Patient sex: F
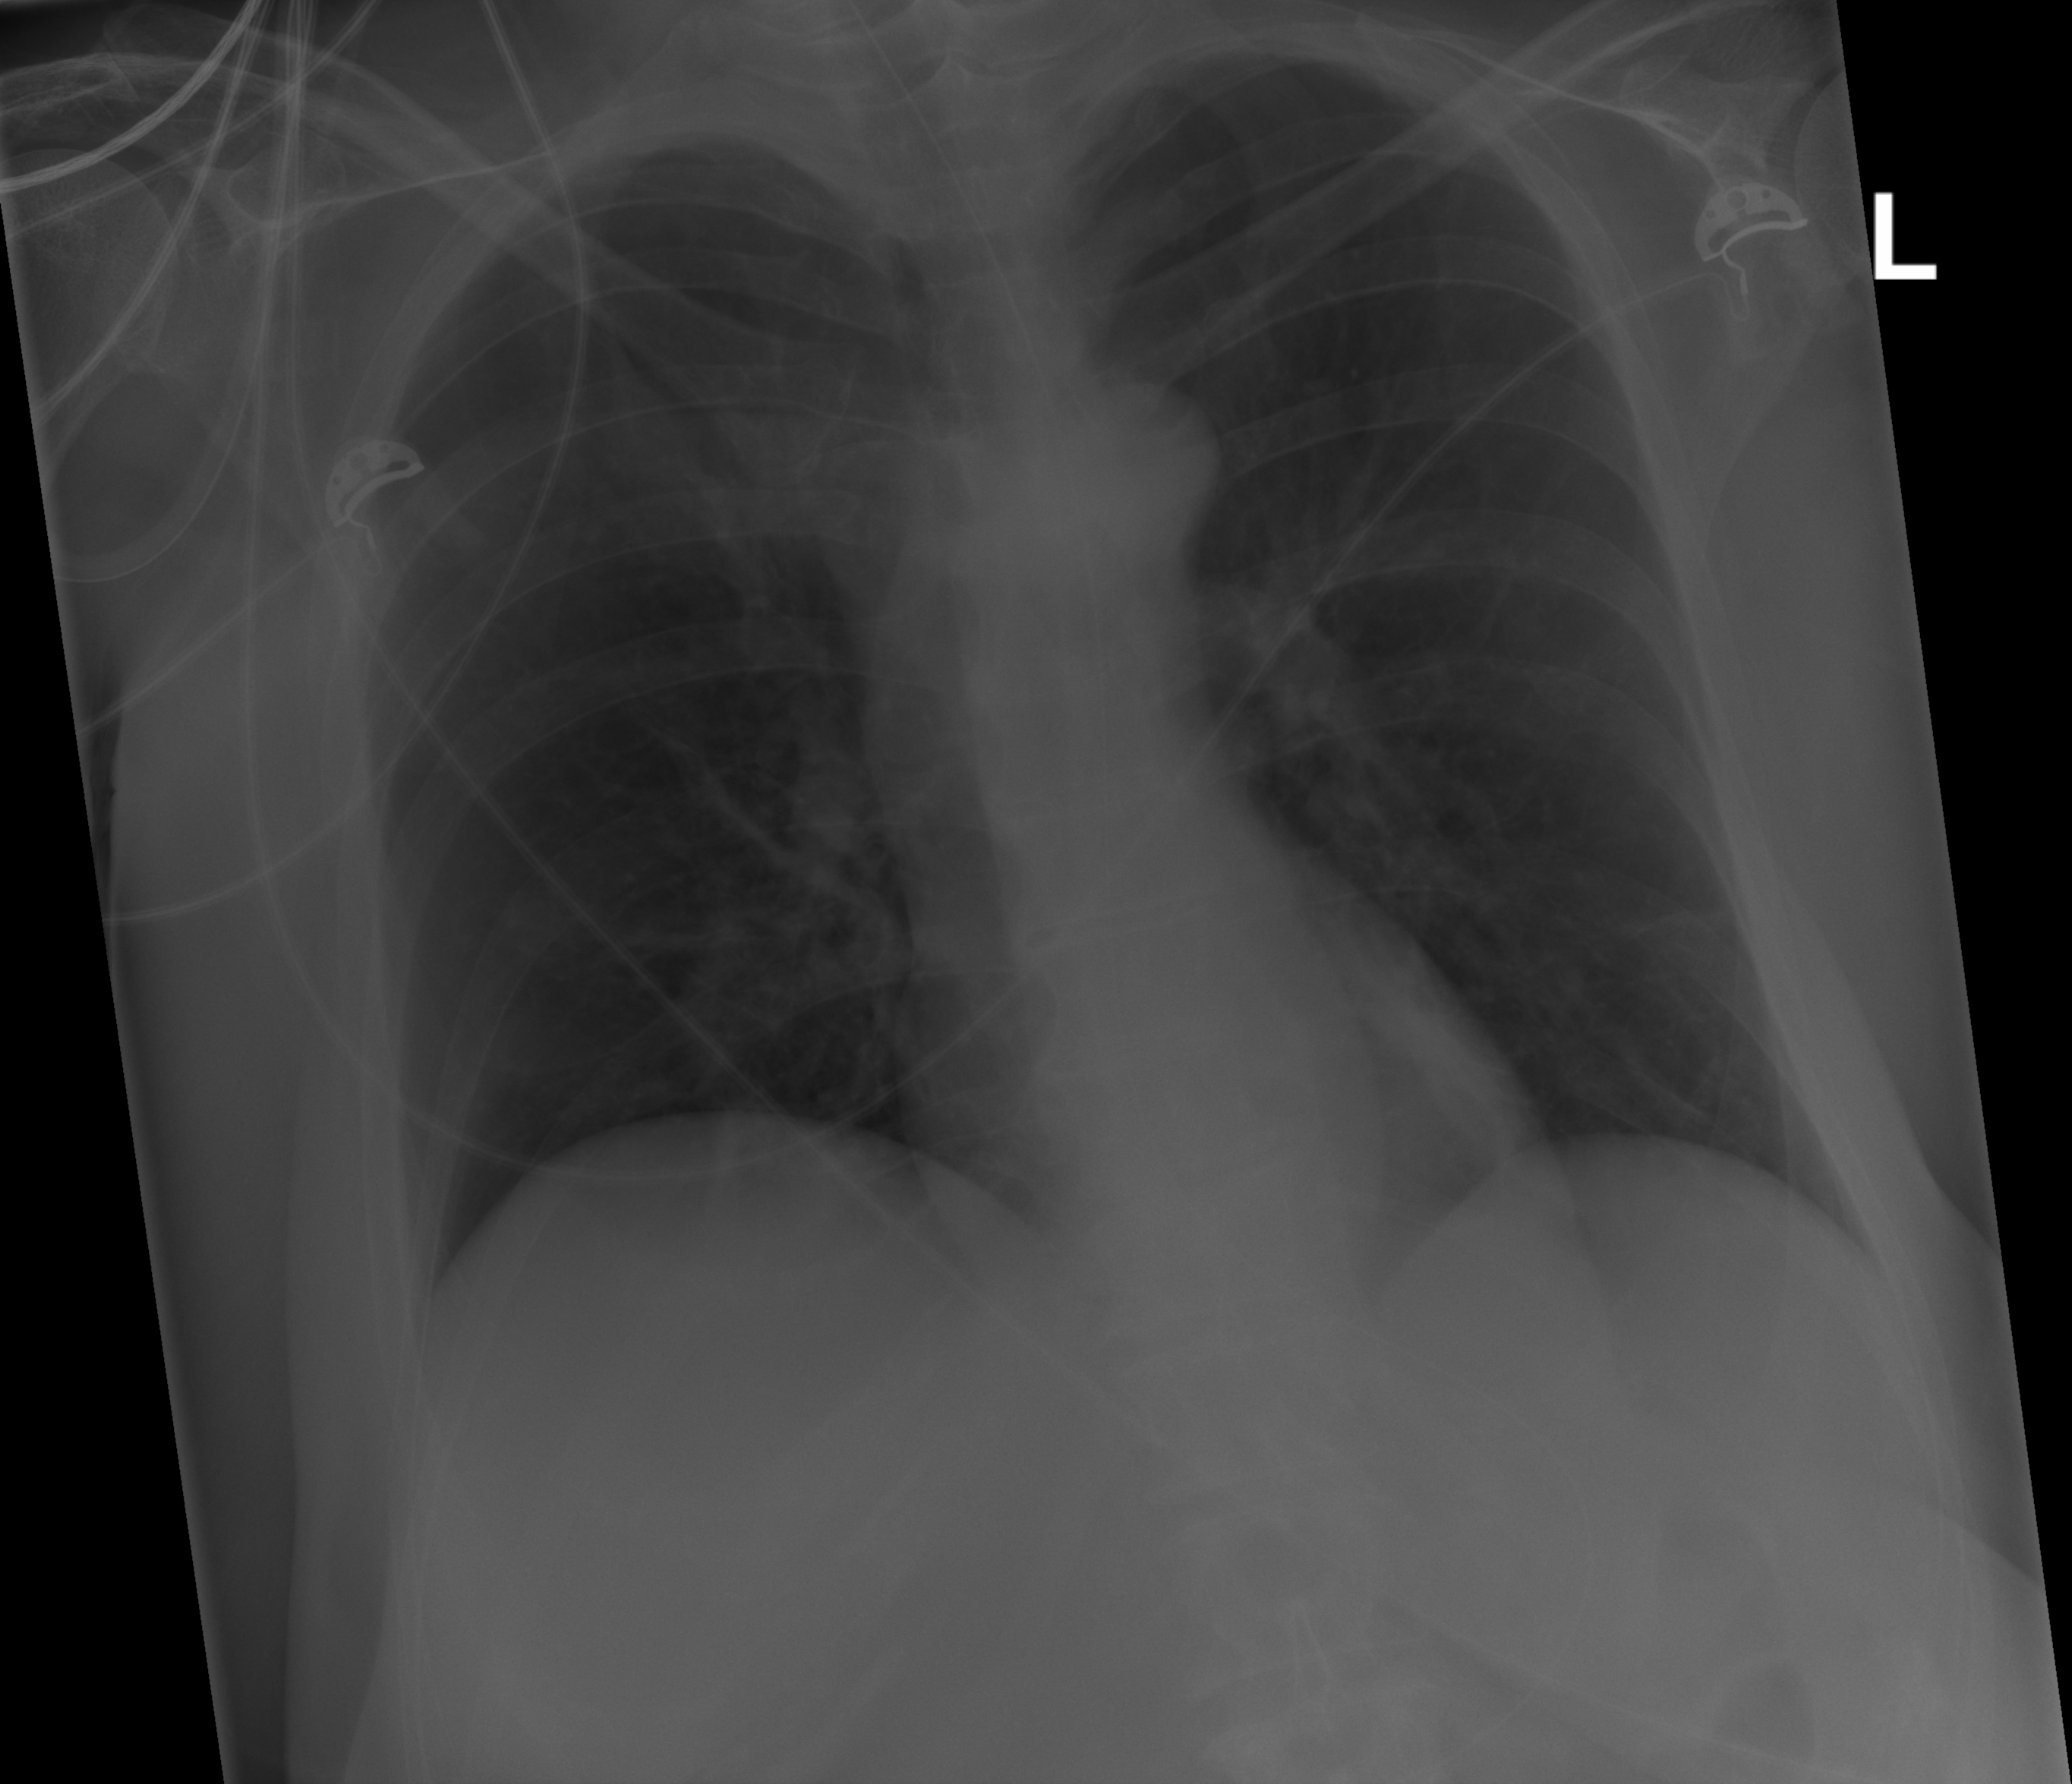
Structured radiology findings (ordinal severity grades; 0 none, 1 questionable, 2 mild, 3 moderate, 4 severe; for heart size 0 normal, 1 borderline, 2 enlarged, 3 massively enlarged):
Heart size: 0
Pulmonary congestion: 0
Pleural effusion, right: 0
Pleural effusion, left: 0
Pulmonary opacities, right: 0
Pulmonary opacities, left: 0
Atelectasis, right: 0
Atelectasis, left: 2